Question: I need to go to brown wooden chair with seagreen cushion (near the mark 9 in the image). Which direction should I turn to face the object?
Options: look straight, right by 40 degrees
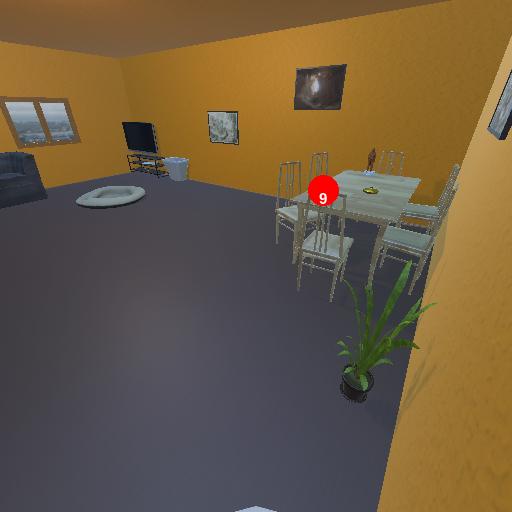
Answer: look straight